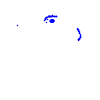
Particle: proton